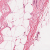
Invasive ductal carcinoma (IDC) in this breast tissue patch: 0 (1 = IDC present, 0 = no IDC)